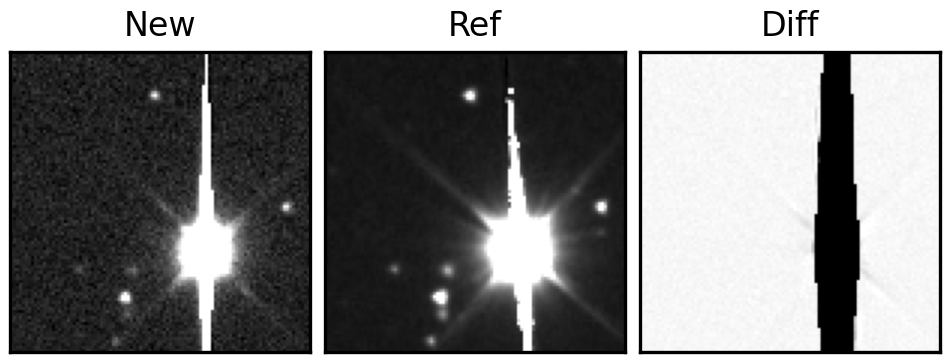
Label: bogus